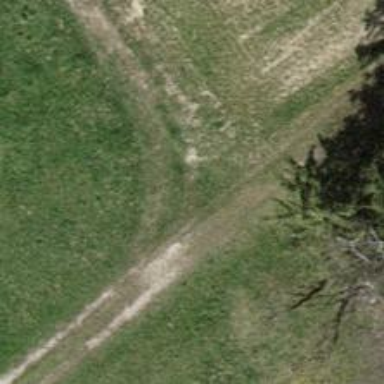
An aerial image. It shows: Track with grade 4 tracktype.